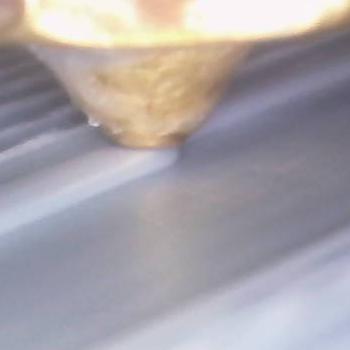
Flow rate: 168%